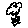
Label: flower